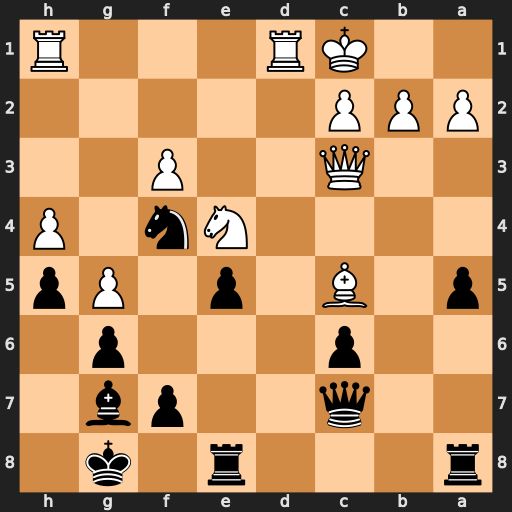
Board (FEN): r3r1k1/2q2pb1/2p3p1/p1B1p1Pp/4Nn1P/2Q2P2/PPP5/2KR3R
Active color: b
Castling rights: -
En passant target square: -
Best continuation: Ne2+ Kd2 Nxc3